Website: bh-photo
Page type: delivery-shipping
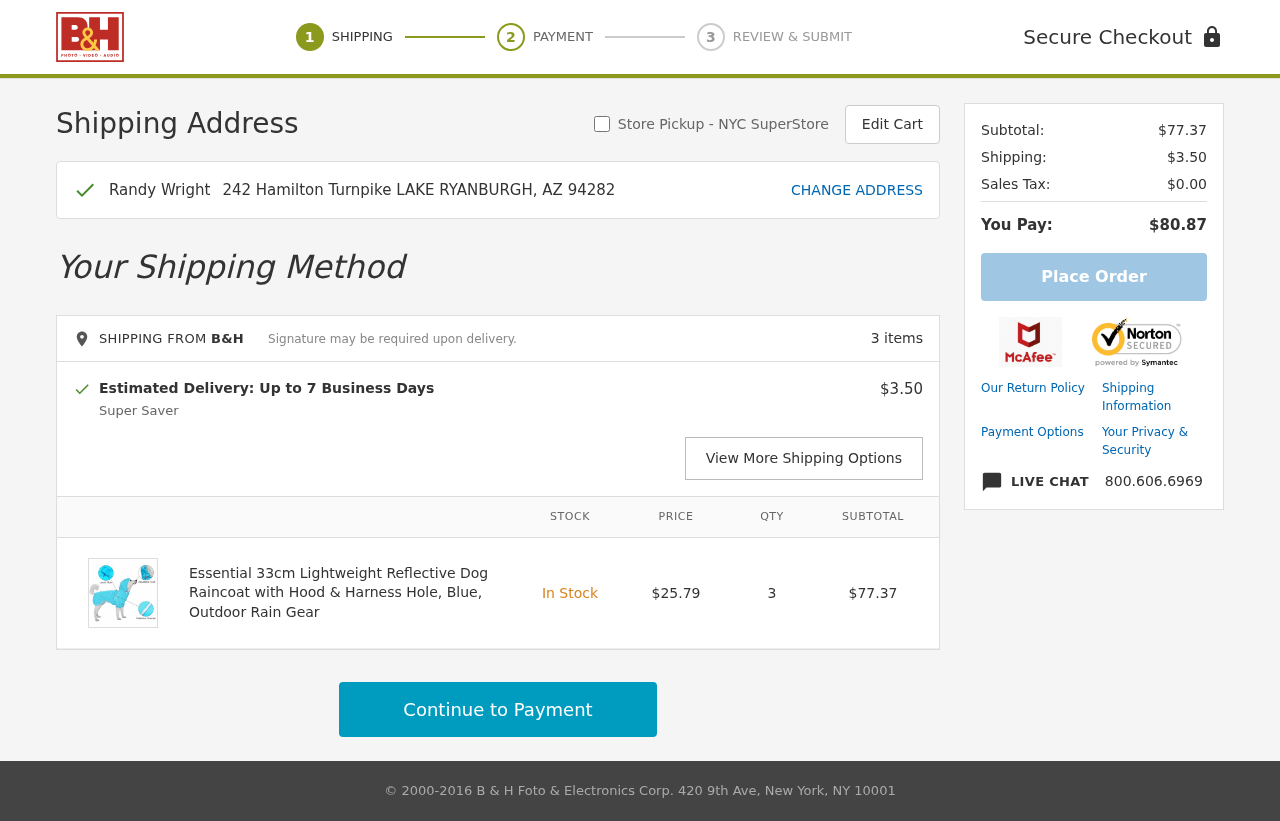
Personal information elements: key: PII_FULLNAME
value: Randy Wright
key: PII_STREET
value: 242 Hamilton Turnpike
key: PII_CITY_STATE_ZIP
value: LAKE RYANBURGH, AZ 94282
Product elements: key: PRODUCT1_NAME
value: Essential 33cm Lightweight Reflective Dog Raincoat with Hood & Harness Hole, Blue, Outdoor Rain Gear
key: PRODUCT1_PRICE
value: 25.79
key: PRODUCT1_QUANTITY
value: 3
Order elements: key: ORDER_NUM_ITEMS
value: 3 items
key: ORDER_DELIVERY_DATE
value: Estimated Delivery: Up to 7 Business Days
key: ORDER_SHIPPING_COST
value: $3.50
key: ORDER_SUBTOTAL
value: $77.37
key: ORDER_SUBTOTAL2
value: $77.37
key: ORDER_SHIPPING_COST2
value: $3.50
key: ORDER_TAX
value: $0.00
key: ORDER_TOTAL
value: $80.87